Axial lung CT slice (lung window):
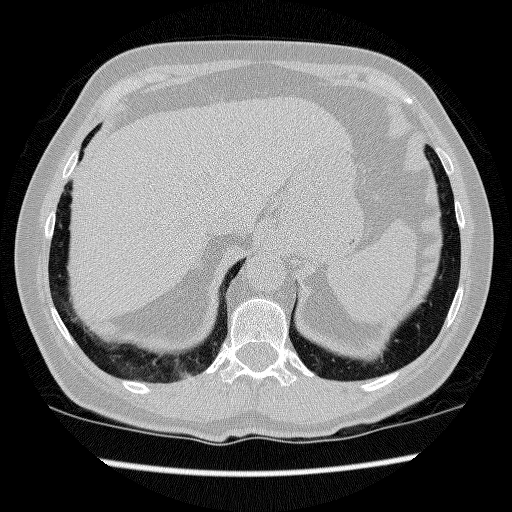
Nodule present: no